Question: I have the following database structure Tables in the database

If a user from USER_TABLE has duplicate data in the ADDRESS_TABLE table and they are both active, one of the ACTIVE records should be changed to 0. Examples of duplicate data are highlighted in red. That is, in the ADDRESS_TABLE table, you need to change the activity of one of the records with numbers 14 or 15 and 18 or 19. And in the DOCUMETNS table, the documents related to the records from the table above are record 2033 or 1400 and record 3000 or 3001. Each record in the ADDRESS_TABLE table and the DOCUMETNS table has a common INFID - a table with data about the recording time.
I tried to do this, but I get an extra value.
'''
SELECT DISTINCT at.INFID, ut.UID FROM
ADDRESS_TABLE at
INNER JOIN users_table ut on ut.UID = at.UID
INNER JOIN DOCUMENTS doc on ut.UID = doc.UID
WHERE
ut.rowid <>
(
SELECT
MAX(ad.rowid)
FROM
ADDRESS_TABLE ad
WHERE
at.HOME = ad.HOME AND
at.APP = ad.APP AND
at.INDEX = ad.INDEX AND
at.ACTIVE = 1 and ad.ACTIVE = 1 HAVING count(*) > 1
) ORDER BY ut.UID;
'''
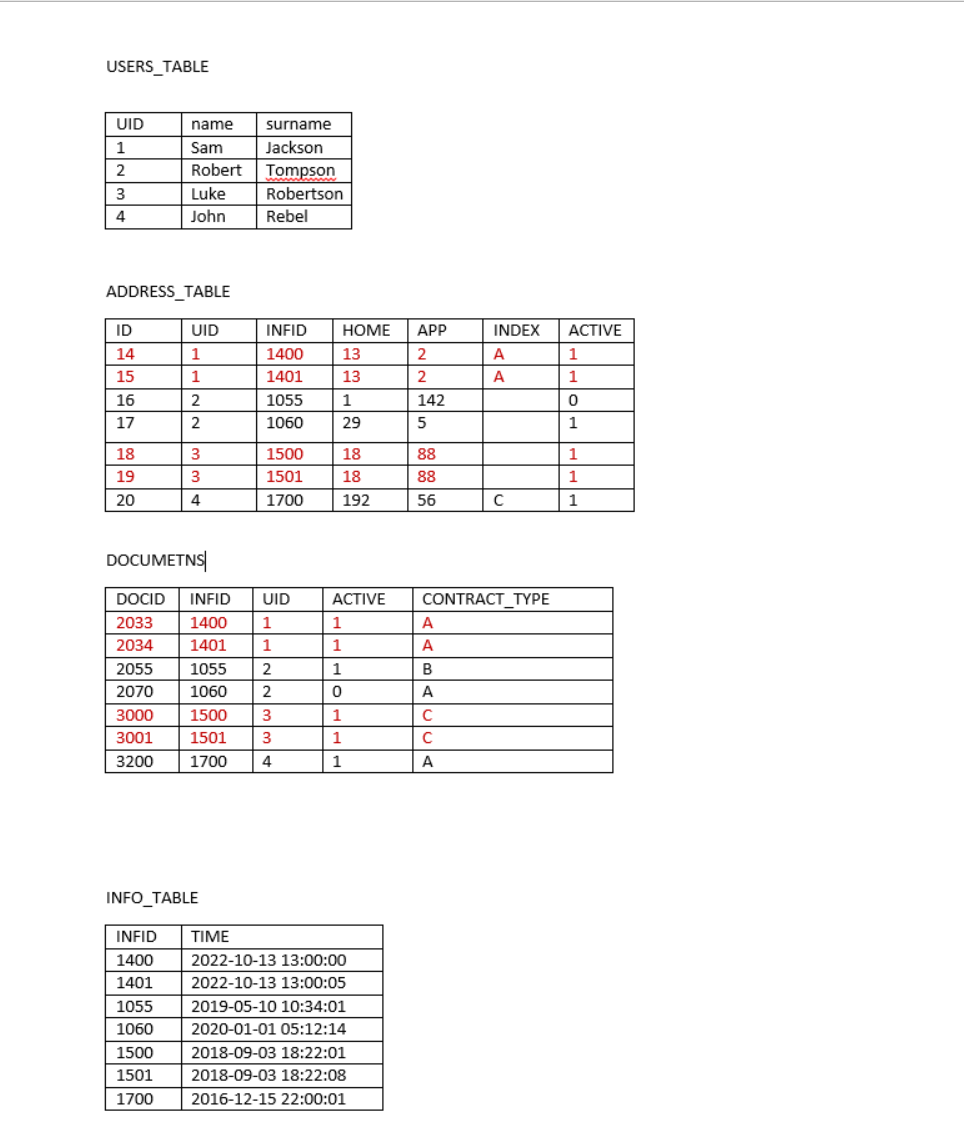
Answer: You can use 'EXISTS' to check whether another active row exists with the same values.
'''
update address_table a
set active = 0
where active = 1
and exists
(
select null
from address_table other
where other.uid = a.uid
and decode(other.home, a.home, 'same', 'different') = 'same'
and decode(other.app, a.app, 'same', 'different') = 'same'
and decode(other.index, a.index, 'same', 'different') = 'same'
and other.active = 1
and other.id > a.id
);
update documents d
set active = 0
where active = 1
and exists
(
select null
from documents other
where other.uid = d.uid
and decode(other.contract_type, d.contract_type, 'same', 'different') = 'same'
and other.active = 1
and other.docid > d.docid
);
commit;
'''
I am using 'DECODE' here to include nulls in my equality check. If you want standard SQL instead, make this 'and (other.home = a.home or (other.home is null and a.home is null))' etc. If the column is not nullable, then 'and other.home = a.home' suffices and should be preferred.
I am updating all active rows where an active sibling with a higher ID exists. If you want to make this "where an active sibling with a higher exists", then just change the two lines.